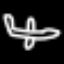
Label: airplane